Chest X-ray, PA view. Patient: 27 years old, sex F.
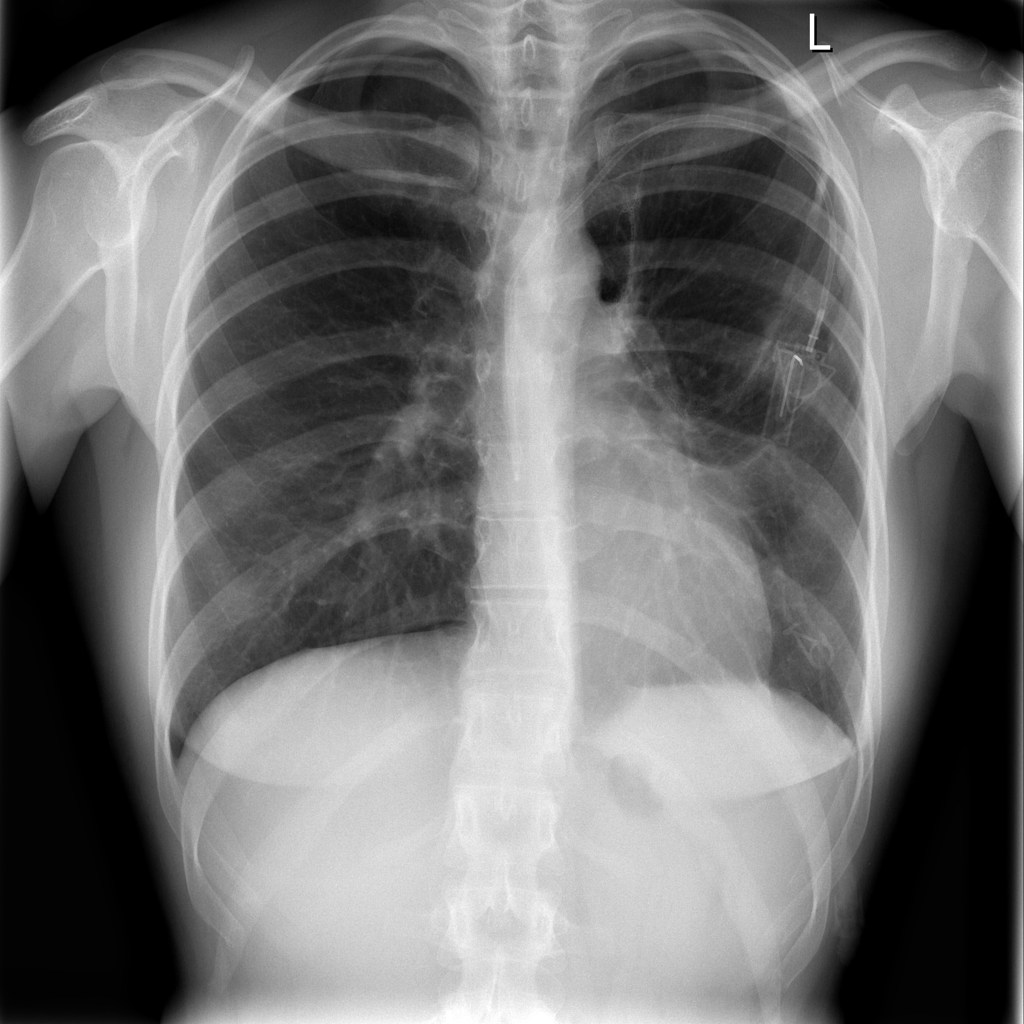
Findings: No Finding